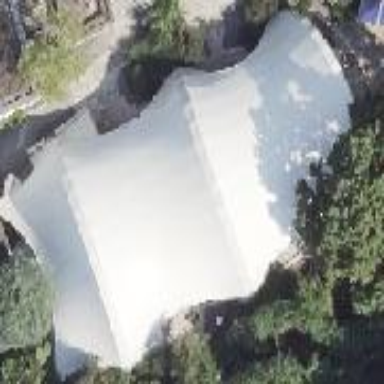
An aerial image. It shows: Open-air theatre building.